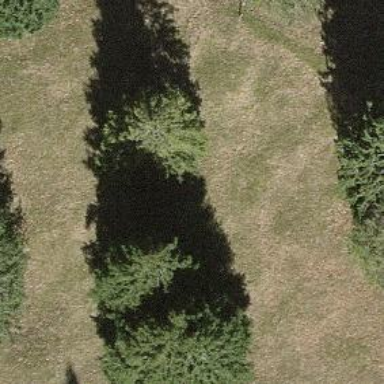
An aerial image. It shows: Beautiful tree in nature.